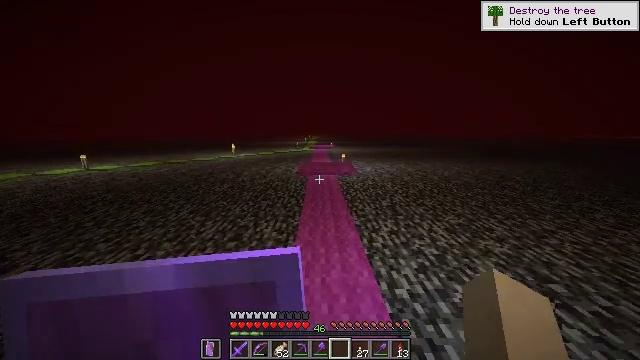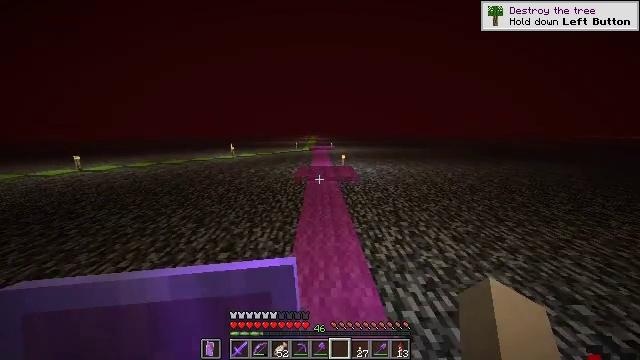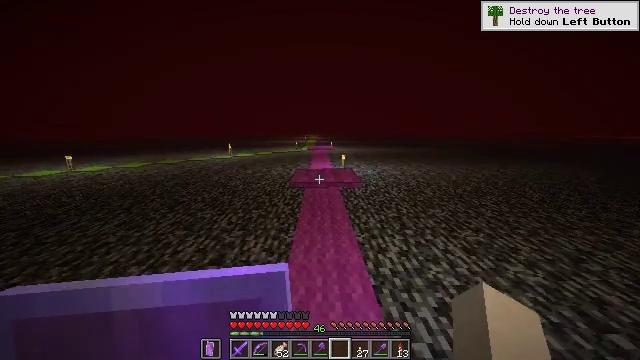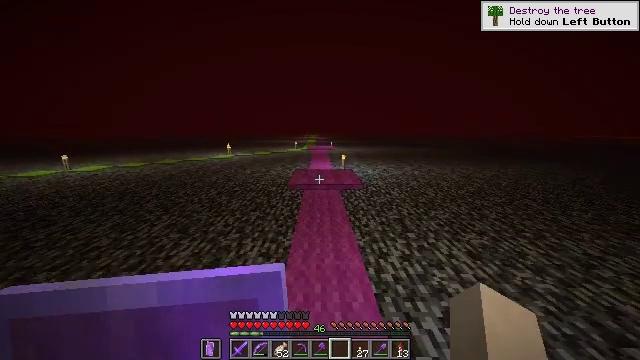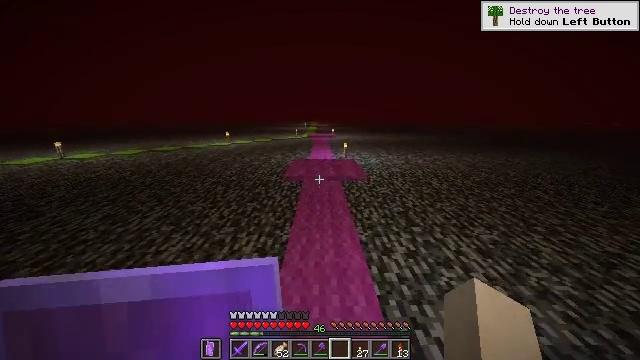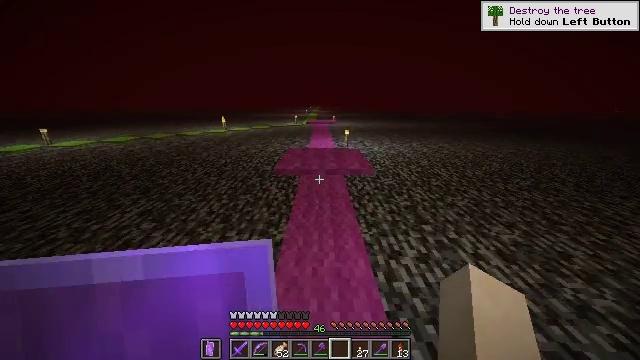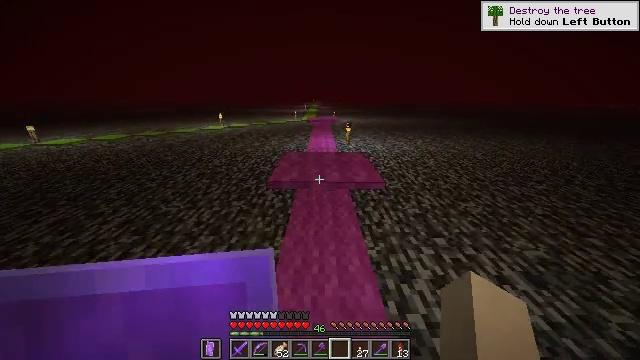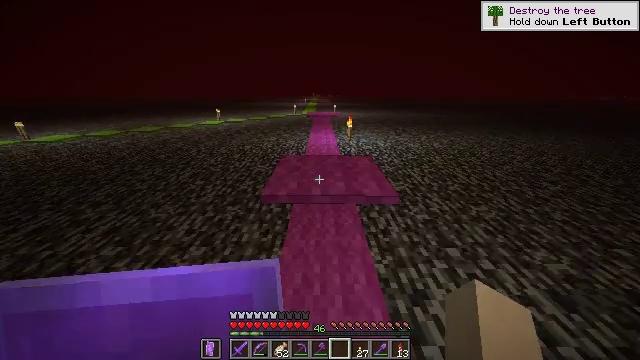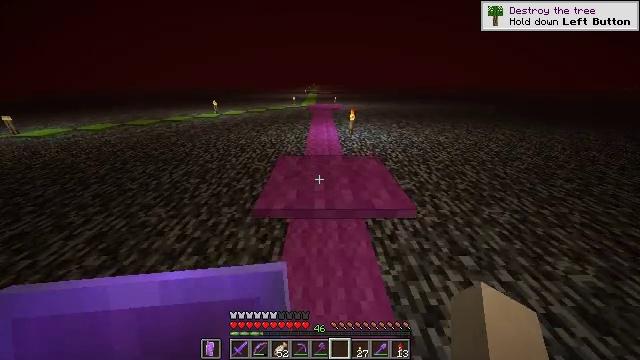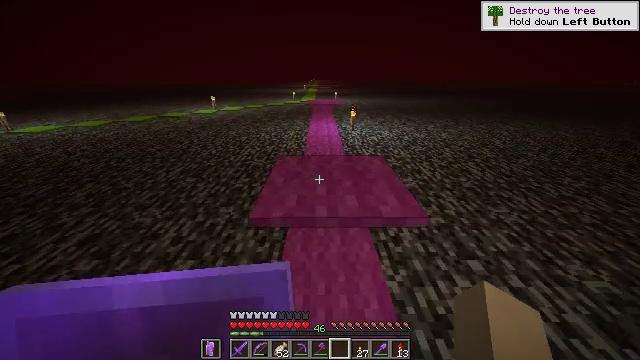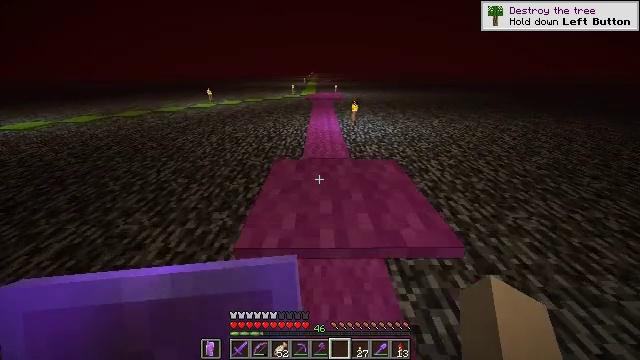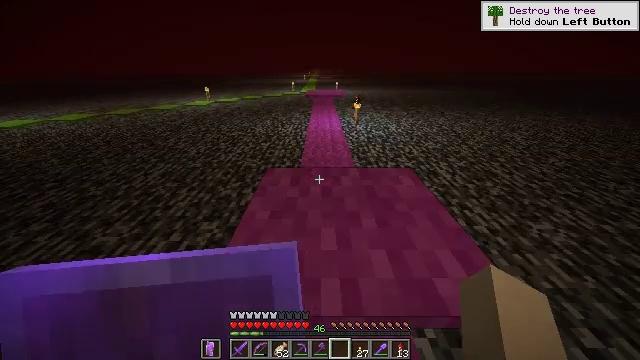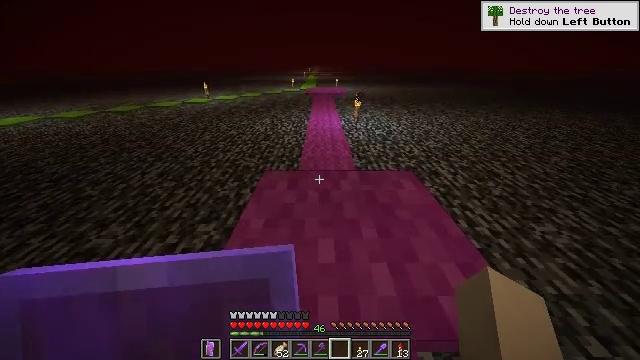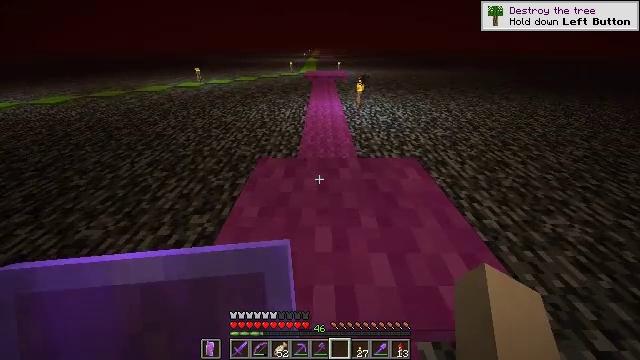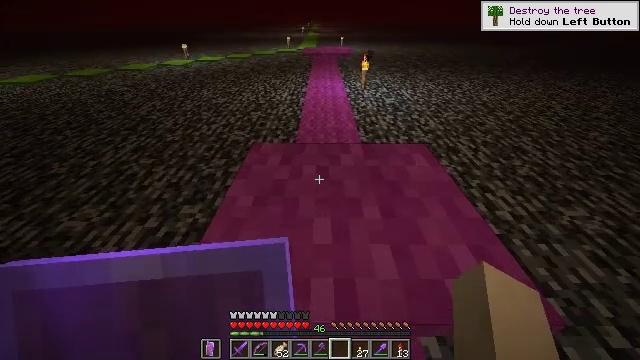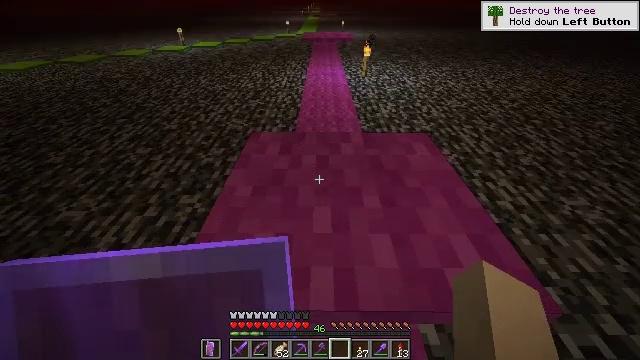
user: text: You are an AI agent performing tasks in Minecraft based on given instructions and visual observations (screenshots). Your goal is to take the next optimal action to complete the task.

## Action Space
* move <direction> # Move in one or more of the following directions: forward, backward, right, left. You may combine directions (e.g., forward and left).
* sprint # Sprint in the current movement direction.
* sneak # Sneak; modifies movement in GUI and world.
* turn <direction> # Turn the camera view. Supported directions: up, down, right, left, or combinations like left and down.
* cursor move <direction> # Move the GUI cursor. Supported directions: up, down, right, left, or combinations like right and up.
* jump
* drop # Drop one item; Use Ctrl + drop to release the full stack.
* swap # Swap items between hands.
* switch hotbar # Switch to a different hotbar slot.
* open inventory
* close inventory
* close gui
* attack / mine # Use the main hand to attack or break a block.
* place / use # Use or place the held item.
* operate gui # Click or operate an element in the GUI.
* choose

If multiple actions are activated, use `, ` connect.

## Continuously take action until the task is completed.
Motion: motion action
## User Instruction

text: Gather the magenta carpet.
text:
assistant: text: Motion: move forward, sprint
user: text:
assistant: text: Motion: move forward, sprint
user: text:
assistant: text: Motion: move forward, sprint
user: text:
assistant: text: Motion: move forward, sprint, turn down
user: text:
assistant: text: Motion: move forward, sprint, turn down
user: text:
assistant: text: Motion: move forward
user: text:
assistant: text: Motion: move forward, turn down
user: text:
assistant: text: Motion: move forward, turn down
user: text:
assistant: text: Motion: move forward, turn down
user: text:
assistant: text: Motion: move forward, turn down
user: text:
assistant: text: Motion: move forward
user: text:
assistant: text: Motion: no_op
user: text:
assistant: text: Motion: turn down
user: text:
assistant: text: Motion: turn down
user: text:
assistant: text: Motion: turn down
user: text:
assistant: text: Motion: turn down
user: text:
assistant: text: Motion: no_op
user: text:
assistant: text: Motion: no_op
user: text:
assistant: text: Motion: turn down
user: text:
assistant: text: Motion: turn down
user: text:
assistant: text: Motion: no_op
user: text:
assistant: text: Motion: attack / mine
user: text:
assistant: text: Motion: move forward, attack / mine
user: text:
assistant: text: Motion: move forward, attack / mine
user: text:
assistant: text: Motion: move forward, attack / mine
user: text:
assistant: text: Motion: move forward, attack / mine
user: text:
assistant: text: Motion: move forward, attack / mine
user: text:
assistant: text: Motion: move forward, attack / mine
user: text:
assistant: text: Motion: move forward, sprint
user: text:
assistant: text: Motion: move forward, sprint, turn up